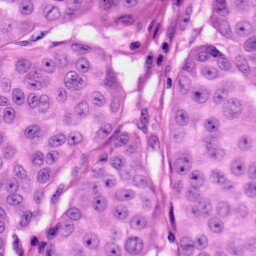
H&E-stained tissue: Skin